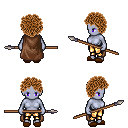
a pixel art fantasy rpg character, female body template, dark elf, purple skin, brown cape, gold greaves, brown curly afro hairstyle, brown slippers, spear, four views (front, back, left, right), 2x2 character sprite sheet, small pixel art, hard edges, no anti-aliasing